Question: How to fix the question for the coreAnimation delegate setting?
Have a look at this
.
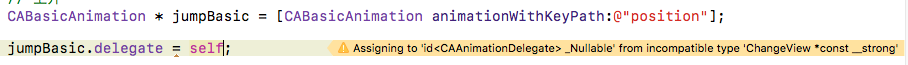
Answer: Assign 'CAAnimationDelegate' for your class. Like this
'''
@interface YourViewController : UIViewController < CAAnimationDelegate >
'''